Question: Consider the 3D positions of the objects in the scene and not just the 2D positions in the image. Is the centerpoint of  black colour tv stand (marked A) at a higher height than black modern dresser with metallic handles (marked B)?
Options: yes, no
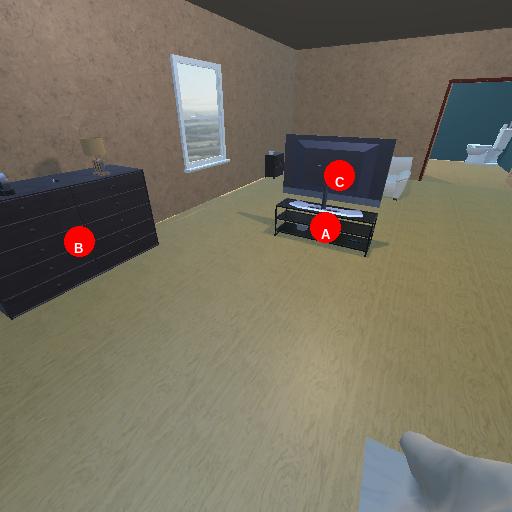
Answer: yes